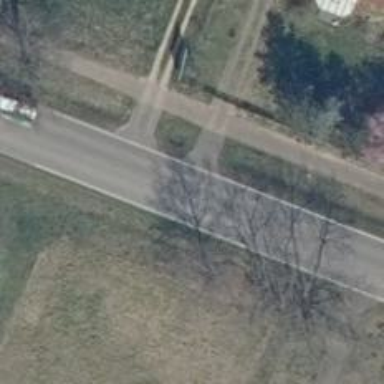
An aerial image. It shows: Driveway.